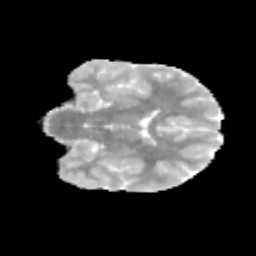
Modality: MD
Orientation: coronal
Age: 11
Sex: male
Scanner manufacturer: siemens
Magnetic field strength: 3 T
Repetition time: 3.8 s
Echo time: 0.07 s